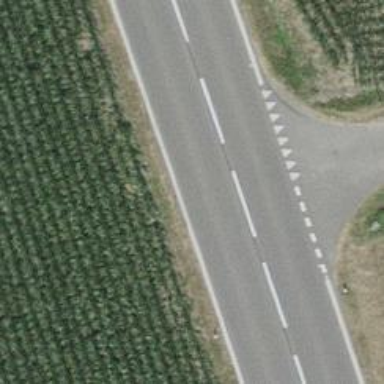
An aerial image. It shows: Secondary road with asphalt surface.